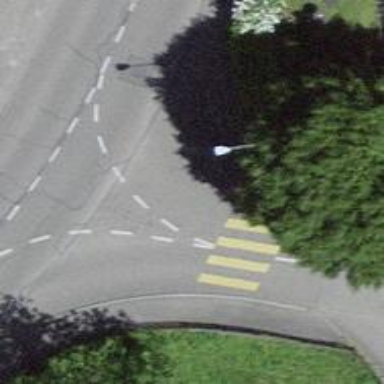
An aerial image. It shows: Zebra crossing on the road.